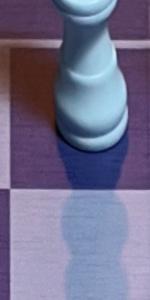
Label: Empty